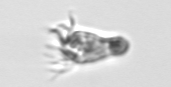
Label: Paratontonia_gracillima